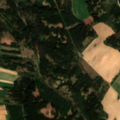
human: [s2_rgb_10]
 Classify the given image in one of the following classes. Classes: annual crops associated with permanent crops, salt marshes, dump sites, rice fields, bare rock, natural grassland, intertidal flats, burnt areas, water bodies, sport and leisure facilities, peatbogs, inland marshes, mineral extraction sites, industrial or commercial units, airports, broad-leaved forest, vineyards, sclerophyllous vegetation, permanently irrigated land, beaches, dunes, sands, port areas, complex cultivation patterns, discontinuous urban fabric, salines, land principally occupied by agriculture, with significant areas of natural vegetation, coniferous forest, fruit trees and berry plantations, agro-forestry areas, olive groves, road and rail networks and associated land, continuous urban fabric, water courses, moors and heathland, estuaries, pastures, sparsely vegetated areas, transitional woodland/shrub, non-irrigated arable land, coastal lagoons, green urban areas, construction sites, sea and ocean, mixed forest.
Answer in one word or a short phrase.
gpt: non-irrigated arable land, coniferous forest